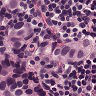
Metastatic tissue present: yes